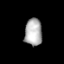
Tissue: lung
Cell type: Fibroblasts
Senescence score: 0.6133
Nuclear area (px): 461
Mean DAPI intensity: 176.785